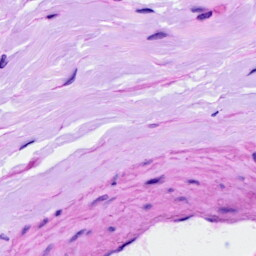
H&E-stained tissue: Ovarian